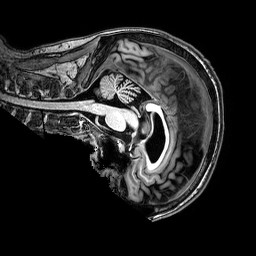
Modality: T1w
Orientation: sagittal
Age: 42
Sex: male
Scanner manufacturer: philips
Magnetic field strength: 3 T
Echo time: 0.0038 s